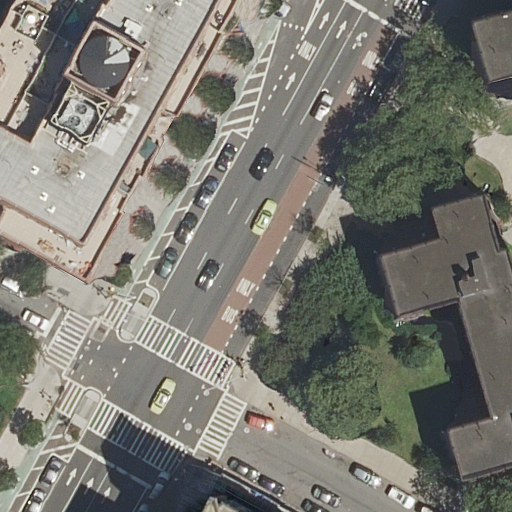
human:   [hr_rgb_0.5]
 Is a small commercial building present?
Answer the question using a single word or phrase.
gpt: no

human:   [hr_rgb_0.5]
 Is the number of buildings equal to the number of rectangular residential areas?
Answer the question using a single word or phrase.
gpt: no

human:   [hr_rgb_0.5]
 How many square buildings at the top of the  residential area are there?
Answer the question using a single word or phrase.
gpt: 0

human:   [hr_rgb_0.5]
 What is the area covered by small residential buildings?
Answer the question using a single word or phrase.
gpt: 78m2

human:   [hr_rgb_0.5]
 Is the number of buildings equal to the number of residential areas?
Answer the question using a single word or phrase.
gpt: no

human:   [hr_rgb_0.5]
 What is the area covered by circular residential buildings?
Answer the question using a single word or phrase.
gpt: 0m2

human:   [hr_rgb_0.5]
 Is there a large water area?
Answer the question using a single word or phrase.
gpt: no

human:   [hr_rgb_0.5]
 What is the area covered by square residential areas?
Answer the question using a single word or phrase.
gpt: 0m2

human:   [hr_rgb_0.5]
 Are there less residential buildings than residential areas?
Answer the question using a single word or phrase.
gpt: no

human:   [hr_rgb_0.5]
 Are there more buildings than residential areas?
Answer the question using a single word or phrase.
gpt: yes

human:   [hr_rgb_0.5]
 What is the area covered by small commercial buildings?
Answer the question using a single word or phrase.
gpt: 0m2

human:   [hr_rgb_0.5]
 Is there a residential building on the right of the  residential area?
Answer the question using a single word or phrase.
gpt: no

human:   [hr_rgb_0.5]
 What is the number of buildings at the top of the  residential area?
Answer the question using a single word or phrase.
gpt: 3

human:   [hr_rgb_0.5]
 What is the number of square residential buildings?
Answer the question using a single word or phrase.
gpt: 0

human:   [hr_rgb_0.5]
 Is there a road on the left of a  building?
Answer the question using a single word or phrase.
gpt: yes

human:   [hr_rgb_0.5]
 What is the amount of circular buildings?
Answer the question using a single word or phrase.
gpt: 0

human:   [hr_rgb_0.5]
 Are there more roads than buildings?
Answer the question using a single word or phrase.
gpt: yes

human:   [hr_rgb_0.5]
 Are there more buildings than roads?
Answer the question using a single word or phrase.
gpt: no

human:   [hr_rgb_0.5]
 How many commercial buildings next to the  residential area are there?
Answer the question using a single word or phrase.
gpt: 0

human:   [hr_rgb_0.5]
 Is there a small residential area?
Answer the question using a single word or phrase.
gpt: no

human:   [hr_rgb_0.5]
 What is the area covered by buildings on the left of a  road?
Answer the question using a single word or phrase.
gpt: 2674m2

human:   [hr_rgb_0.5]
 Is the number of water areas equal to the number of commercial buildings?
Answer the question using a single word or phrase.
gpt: yes

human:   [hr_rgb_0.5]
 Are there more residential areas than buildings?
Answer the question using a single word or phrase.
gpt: no

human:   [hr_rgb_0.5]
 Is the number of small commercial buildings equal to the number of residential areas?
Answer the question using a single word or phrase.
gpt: no

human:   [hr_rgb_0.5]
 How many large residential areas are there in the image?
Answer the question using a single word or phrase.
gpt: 1

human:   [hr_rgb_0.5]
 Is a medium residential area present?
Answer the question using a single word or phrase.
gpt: no

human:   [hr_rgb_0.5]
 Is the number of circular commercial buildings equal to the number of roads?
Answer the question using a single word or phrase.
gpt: no

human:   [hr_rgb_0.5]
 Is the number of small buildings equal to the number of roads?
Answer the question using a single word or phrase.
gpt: no

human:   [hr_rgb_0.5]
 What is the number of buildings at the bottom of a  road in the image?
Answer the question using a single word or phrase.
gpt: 2

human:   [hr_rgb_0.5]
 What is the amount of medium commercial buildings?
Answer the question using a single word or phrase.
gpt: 0

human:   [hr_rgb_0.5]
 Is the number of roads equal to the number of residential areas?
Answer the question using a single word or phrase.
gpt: no

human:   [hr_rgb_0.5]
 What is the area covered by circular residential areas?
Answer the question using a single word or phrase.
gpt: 0m2

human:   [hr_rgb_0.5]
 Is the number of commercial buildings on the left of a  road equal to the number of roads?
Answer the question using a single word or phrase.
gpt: no

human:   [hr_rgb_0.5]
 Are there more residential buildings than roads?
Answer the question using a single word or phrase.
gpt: no

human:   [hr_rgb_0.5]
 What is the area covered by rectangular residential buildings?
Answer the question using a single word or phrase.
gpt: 0m2

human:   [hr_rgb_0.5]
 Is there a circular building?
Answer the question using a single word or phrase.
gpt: no